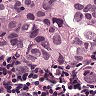
Metastatic tissue present: yes